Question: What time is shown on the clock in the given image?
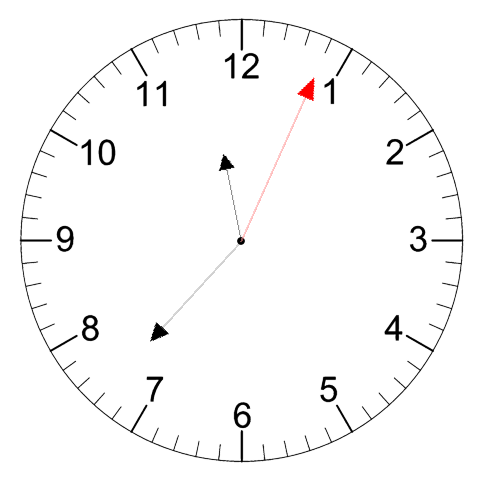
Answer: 11:37:04